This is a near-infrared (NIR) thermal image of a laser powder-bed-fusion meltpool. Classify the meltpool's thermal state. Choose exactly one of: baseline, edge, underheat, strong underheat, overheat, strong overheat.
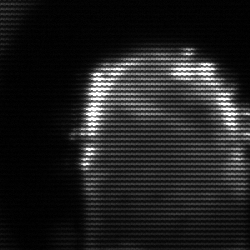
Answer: baseline